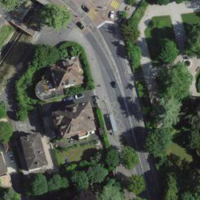
EUNIS habitat code: 54
Species observed at this site:
Corylus avellana